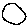
Label: circle